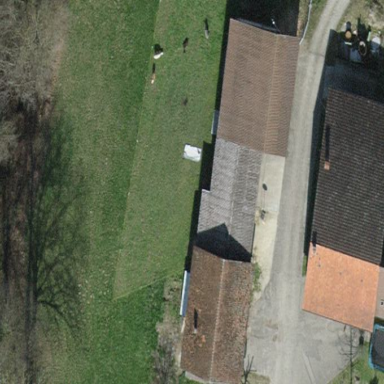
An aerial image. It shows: Gabled roof on farm auxiliary building.